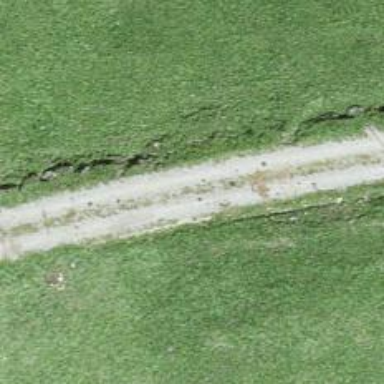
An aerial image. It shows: Track with grade 3 surface.